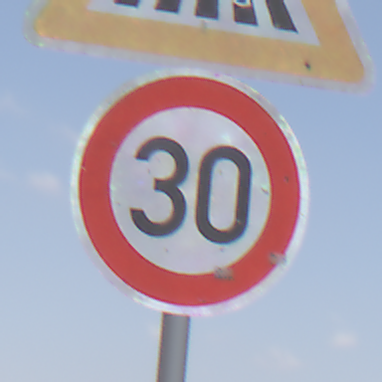
Verkehrszeichen: Geschwindigkeit30
Zusatzzeichen oben: FussgaengerueberwegLinks
Umgebung: Outdoor, Nature
Tageszeit: Midday
Wetter: PartlyCloudy
Licht: Natural
Jahreszeit: NotSpecified
Kontrast: HighContrast